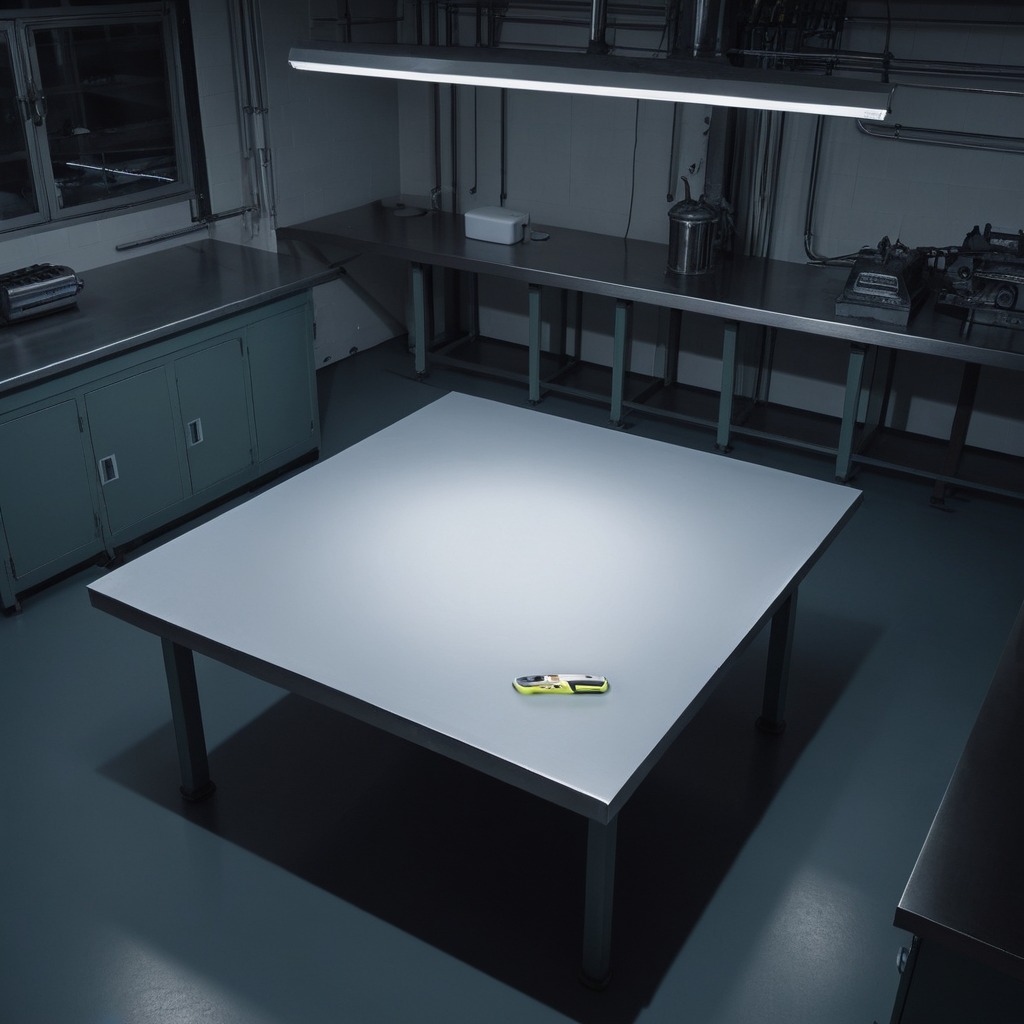
A utility knife is lying on a clean empty table in a basement in the evening soft directional lighting on the tabletop realistic grain studio-quality clarity centered framing